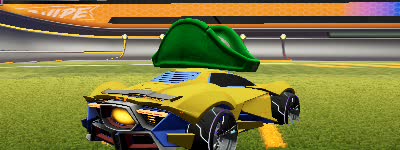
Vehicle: werewolf